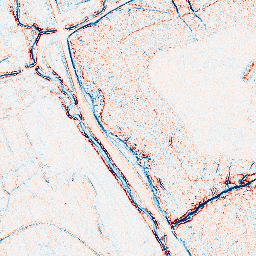
Category: edge_preserving
Decomposition family: bilateral
Decomposition parameters: d: 5
sigma_color: 25
sigma_space: 100
Upsampling method: quartic
Upsampling parameters: scale: 2
Upsampling scale: 2